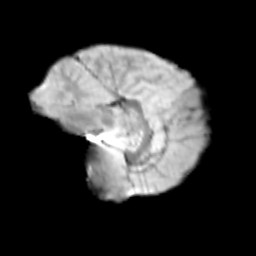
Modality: T2w
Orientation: sagittal
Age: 13
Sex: male
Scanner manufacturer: siemens
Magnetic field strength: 3 T
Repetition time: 3.8 s
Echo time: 0.07 s